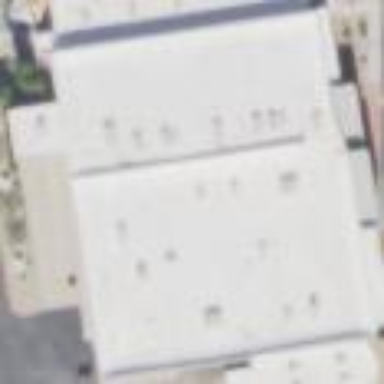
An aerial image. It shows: Building that houses fitness center.